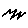
Label: zigzag